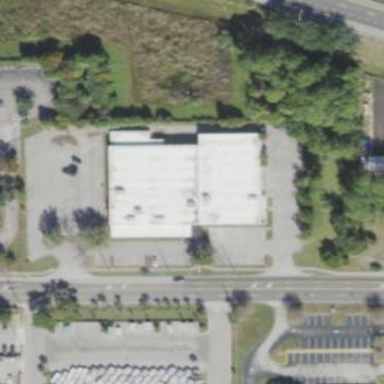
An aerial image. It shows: Building housing bowling alley.